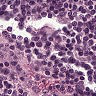
Metastatic tissue present: no